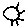
Label: sun